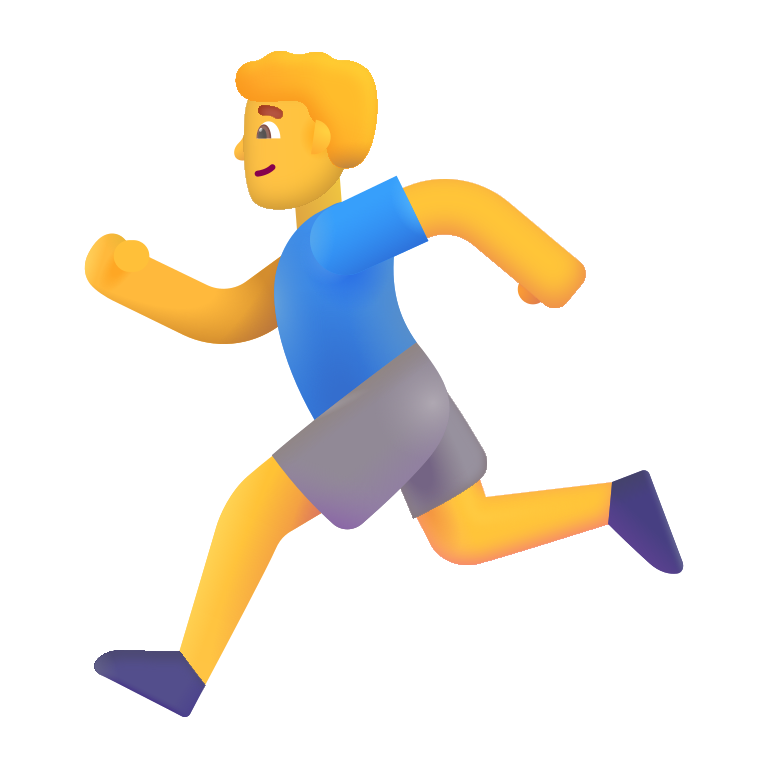
man running color default